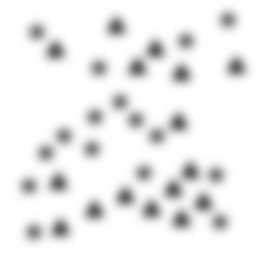
Squares: 0
Triangles: 16
Stars: 16
Total shapes: 32